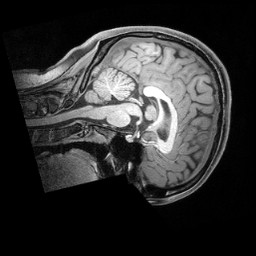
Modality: T1w
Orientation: sagittal
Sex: female
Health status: ill
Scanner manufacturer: siemens
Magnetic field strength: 3 T
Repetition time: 2.4 s
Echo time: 0.00201 s